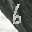
Label: 6